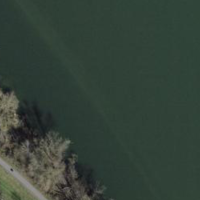
EUNIS habitat code: 15
Species observed at this site:
Tachybaptus ruficollis
Phalacrocorax carbo
Podiceps cristatus
Castor fiber
Alcedo atthis
Troglodytes troglodytes
Bucephala clangula